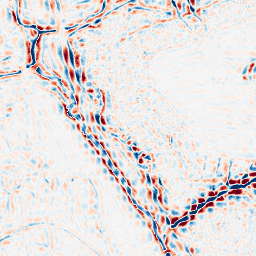
Category: wavelet
Decomposition family: wavelet_biorthogonal
Decomposition parameters: wavelet: bior5.5
level: 3
Upsampling method: bspline
Upsampling parameters: scale: 4
Upsampling scale: 4